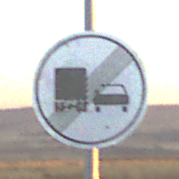
Verkehrszeichen: EndeUeberholverbotKraftfahrzeuge
Umgebung: Outdoor, Nature
Tageszeit: SunriseSunset
Wetter: Clear
Licht: Natural
Jahreszeit: NotSpecified
Kontrast: HighContrast